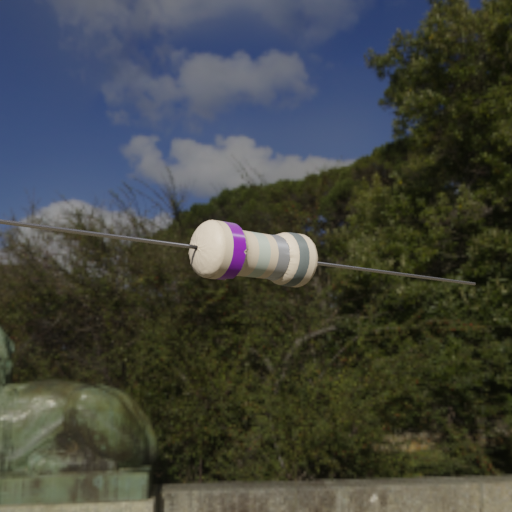
Resistor colour bands (in order): violet, silver, silver, gray